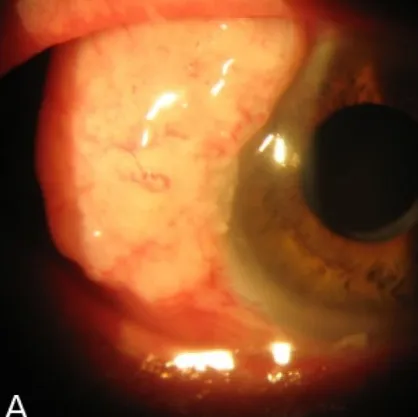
A) Slit-lamp examination: a gelatinous temporal conjunctival mass (7x10 mm) with dilated superficial vessels without corneal involvement is exposed.
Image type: ophthalmic_imaging (slit_lamp_photograph)